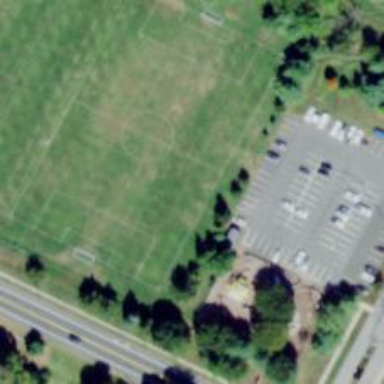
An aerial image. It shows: Grass pitch designated for soccer.